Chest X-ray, PA view. Patient: 33 years old, sex F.
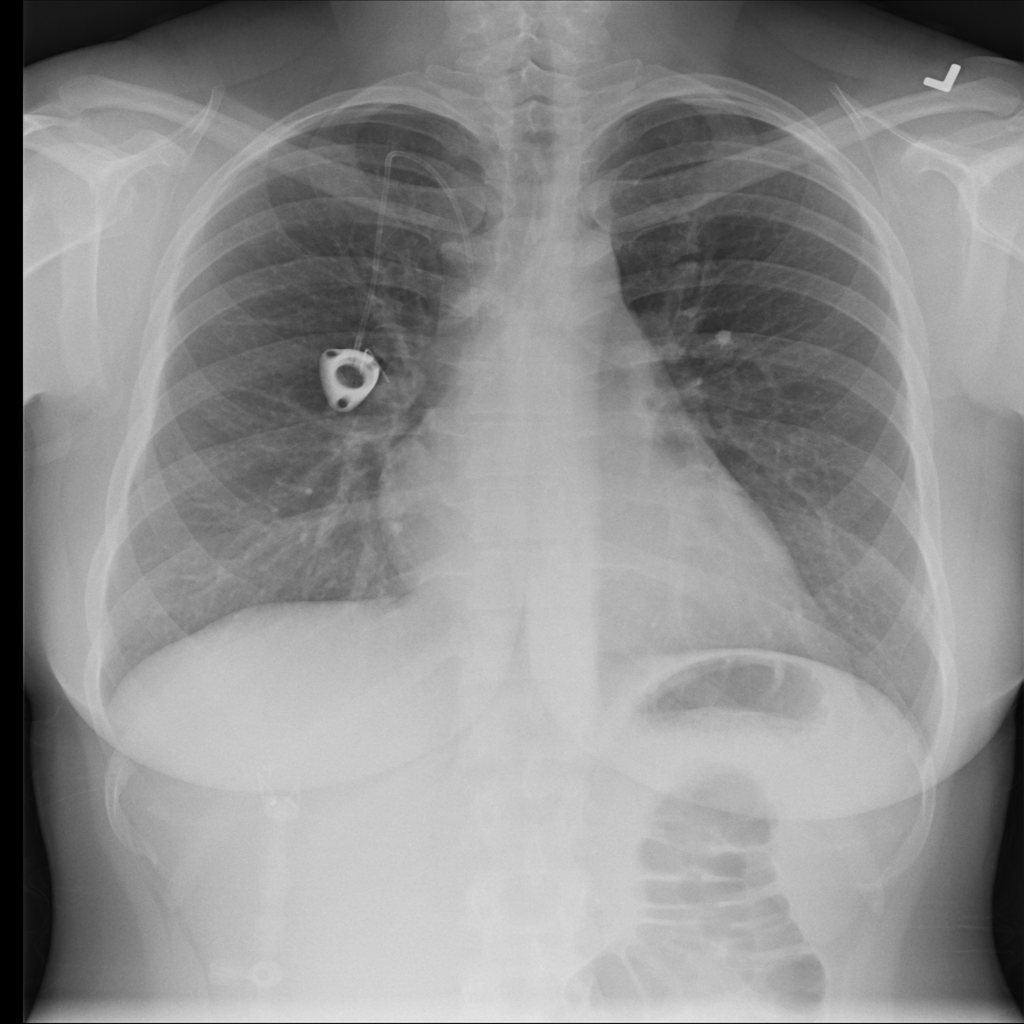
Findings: Effusion